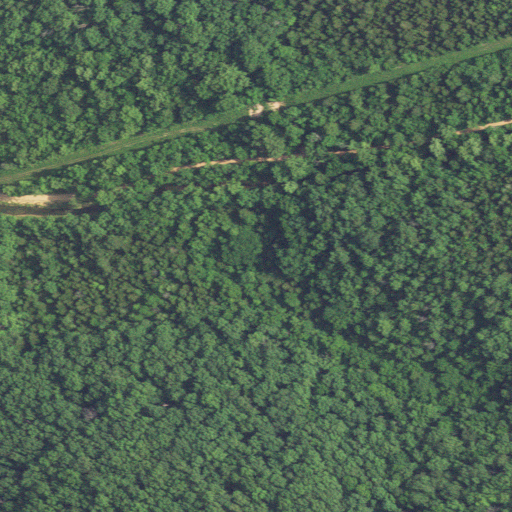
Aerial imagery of valley in Missouri named Carters Shop Hollow containing deciduous forest, mixed forest, open development, and evergreen forest